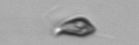
Label: Cryptophyta